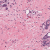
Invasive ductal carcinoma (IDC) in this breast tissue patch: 0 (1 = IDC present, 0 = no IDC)